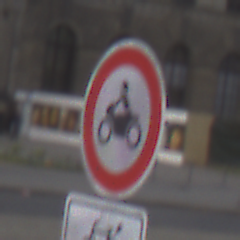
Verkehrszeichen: VerbotKraftraeder
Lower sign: EinspurigeFahrzeugeFrei4
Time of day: MorningAfternoon
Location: Outdoor (Urban)
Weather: PartlyCloudy
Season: NotSpecified
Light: Natural